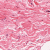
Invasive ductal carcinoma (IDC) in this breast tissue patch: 0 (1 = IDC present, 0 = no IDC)